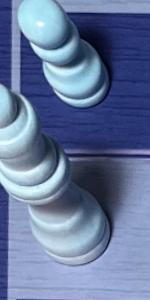
Label: Queen_White